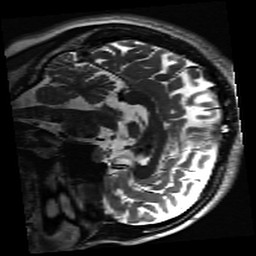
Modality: inplaneT2
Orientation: sagittal